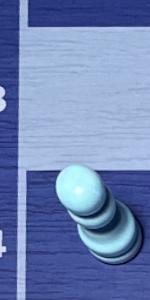
Label: Pawn_White